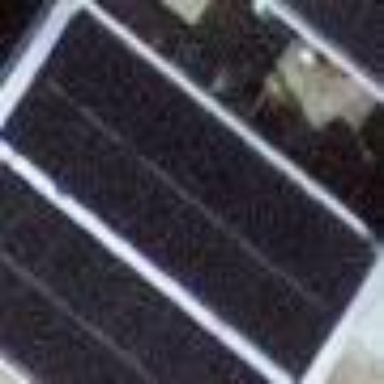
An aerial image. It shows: Solar power generator with photovoltaic panels.